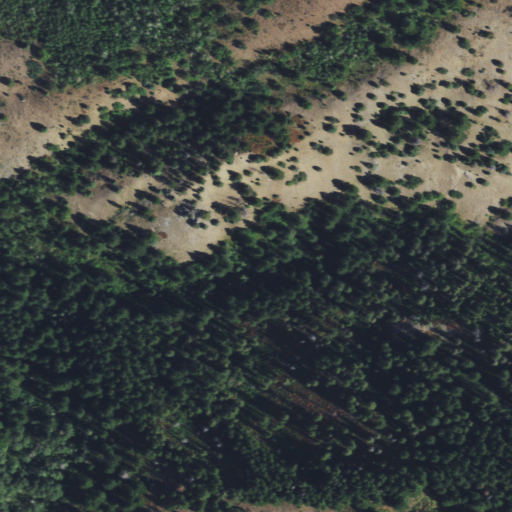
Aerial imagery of valley in Wyoming named Herman Canyon containing evergreen forest, shrub, and deciduous forest